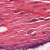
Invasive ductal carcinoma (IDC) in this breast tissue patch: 0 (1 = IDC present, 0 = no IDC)